Question: I have a site that is mostly designed for viewing on Android and iPhone devices. However, it is, of course, possible that people can view it on the web from a desktop or laptop.
The site is currently built to be a skinny width, 320 pixels wide, to accomodate most handheld devices. And actually, I like the layout so I don't mind that people on desktops see the same interface as handhelds. I like the consistency of the interface across devices.
What I'd ideally like to do is have additional information display for people viewing the site on larger monitors. Like so:

The key point that I'm stuck on is how to prevent Interface B from being downloaded or offered to the mobile devices. I know how to create an extra DIV and hide it using CSS based on browser identification. However, for a variety of reasons, it is important that Interface B not simply be hidden from some devices, but the data not even be transferred.
Is this possible?
An ideal solution should include the following considerations:
- The default is to assume a device is mobile and only offer Interface
A. Only if the "browser sniffing" comes back with a high certainty
(well, as certain as it can get) that the device is a certain white
list of known desktop browsers, then show interface B.- A solution that works on the server side. Again, no data from
Interface B should be transferred if the visitor is suspected to be
on a mobile.- Interface A and B can be separated by frames, DIVs, iFrames... I'm
agnostic about that, but I'm more familiar with CSS, so having them
in two different DIVs might be easier for me to grasp.
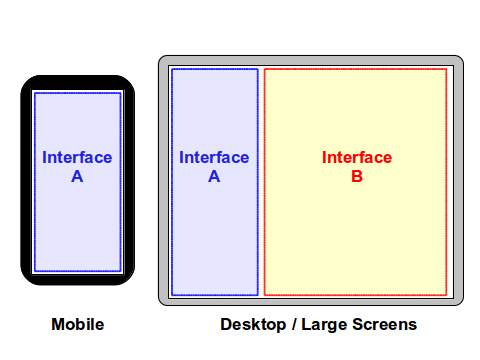
Answer: I wouldn't use browser sniffing at all, but CSS 3 Media Queries to find out if "Interface B" fits and load it's content with AJAX only if it's displayed.
Something like this:
'''
<style type="text/css">
@media only screen and (max-width: 320px) {
#interface-b {
display: none;
}
}
</style>
<script type="text/javascript">
// Using jQuery for convience here
// Let #interface-b be empty originally,
// and load it's content with AJAX only if needed.
jQuery(function() {
if (jQuery("#interface-b").is(":visible")) {
jQuery("#interface-b").load(...);
}
});
</script>
'''
(EDIT: Added 'only' keyword for better backwards compatibility)